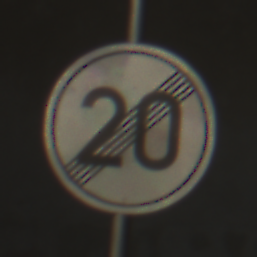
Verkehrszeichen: EndeGeschwindigkeit20
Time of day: Midday
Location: Outdoor (Urban)
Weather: Clear
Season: NotSpecified
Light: Natural